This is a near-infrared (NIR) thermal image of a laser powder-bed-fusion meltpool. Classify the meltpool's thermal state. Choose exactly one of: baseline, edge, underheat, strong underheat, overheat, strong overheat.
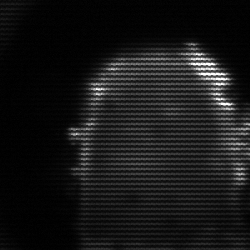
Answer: baseline